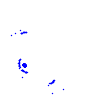
Particle: electron